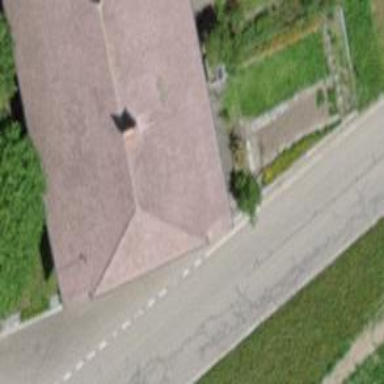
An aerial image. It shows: Residential building.